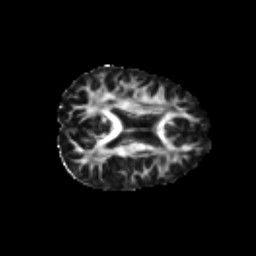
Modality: FA
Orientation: axial
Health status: healthy
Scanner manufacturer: philips
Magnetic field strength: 3 T
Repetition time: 6.964 s
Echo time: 0.092 s